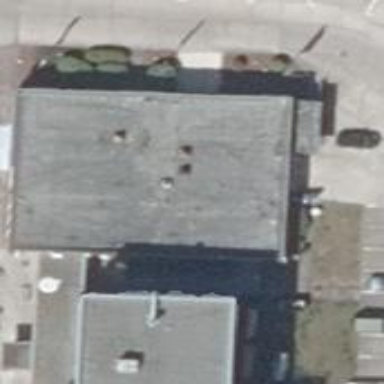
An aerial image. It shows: Building used as car repair shop.